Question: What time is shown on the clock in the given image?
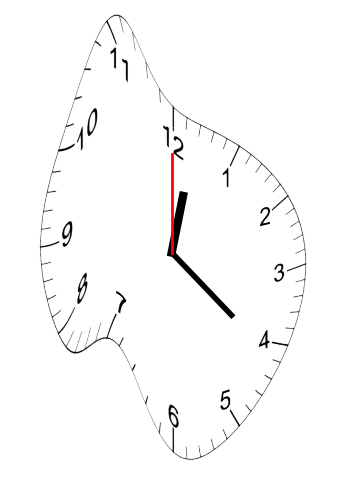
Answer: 12:21:00